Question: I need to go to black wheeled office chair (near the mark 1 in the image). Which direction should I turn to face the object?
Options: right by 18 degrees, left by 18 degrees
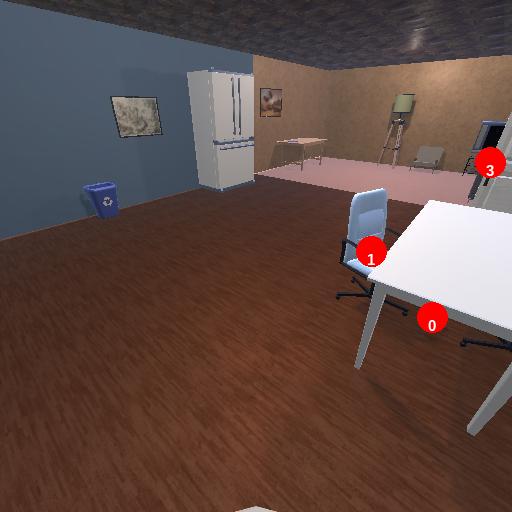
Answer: right by 18 degrees